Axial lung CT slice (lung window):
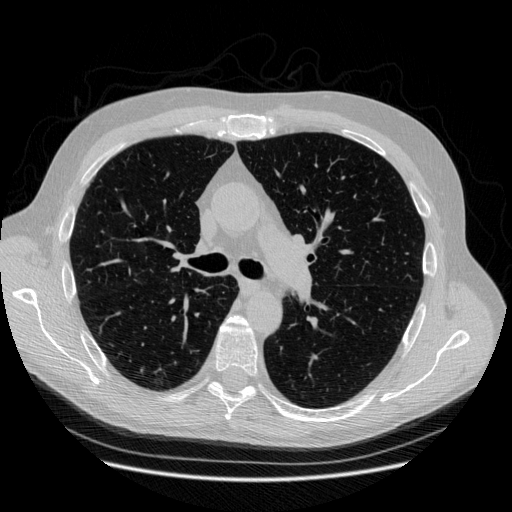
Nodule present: no